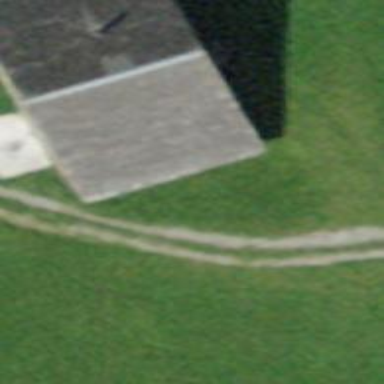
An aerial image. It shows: Rural barn.